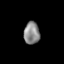
Tissue: skin
Cell type: Epithelial cells
Senescence score: 0.2586
Nuclear area (px): 348
Mean DAPI intensity: 136.474